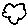
Label: cloud